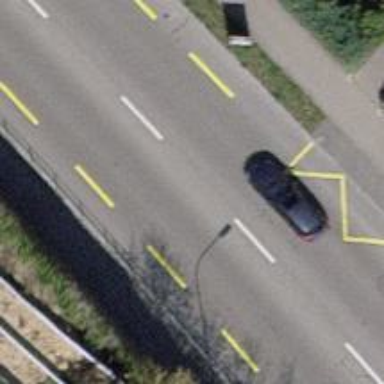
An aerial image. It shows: Secondary road with asphalt surface. It includes separate cycle lane and sidewalk.